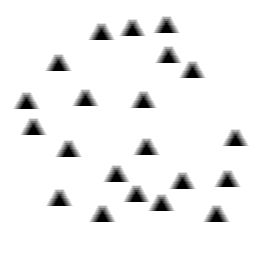
Squares: 0
Triangles: 21
Stars: 0
Total shapes: 21